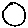
Label: circle